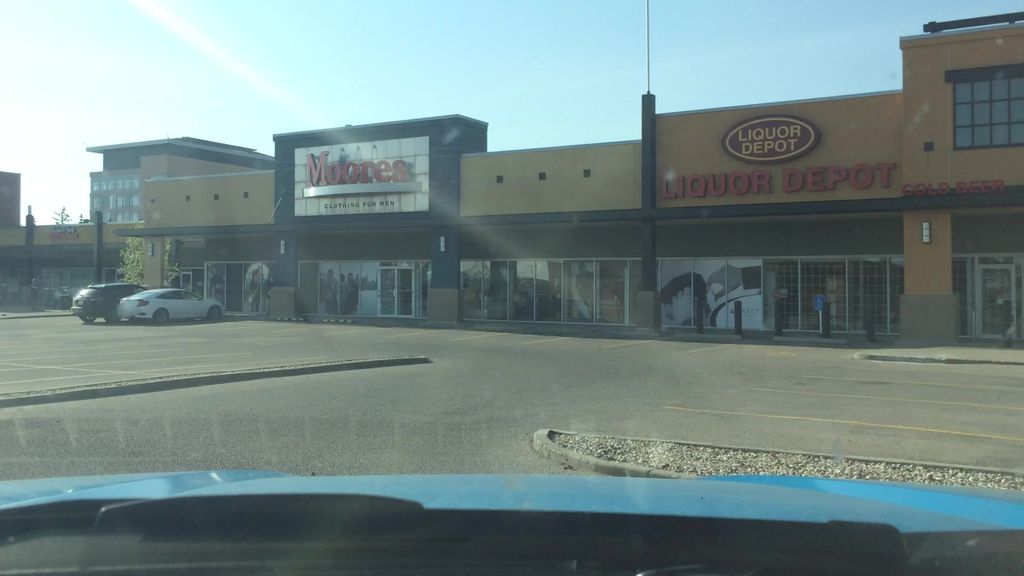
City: calgary